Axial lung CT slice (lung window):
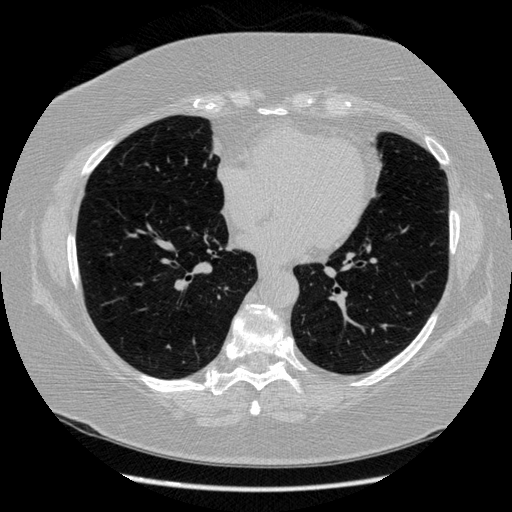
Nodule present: no